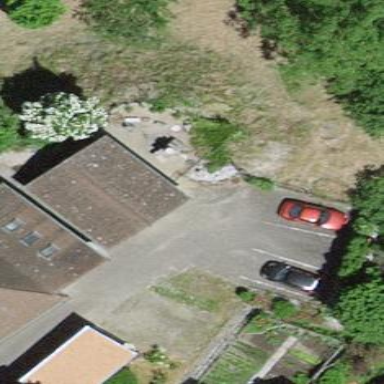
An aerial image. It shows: Garage.